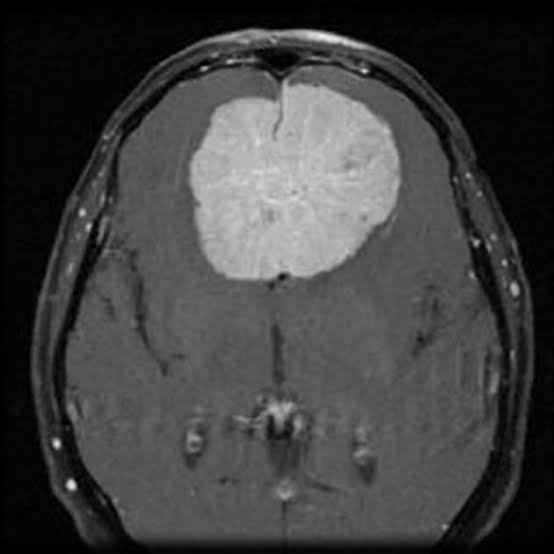
Label: meningioma